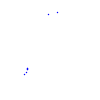
Particle: proton